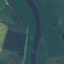
Label: River